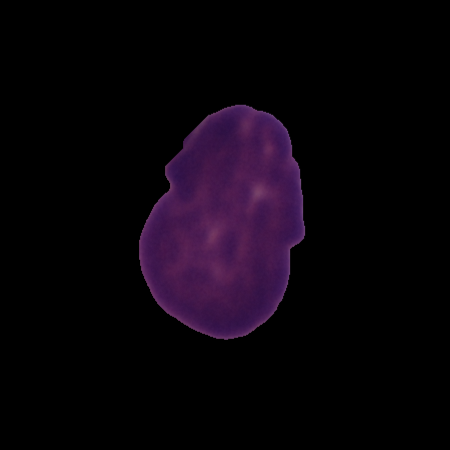
Label: cancer